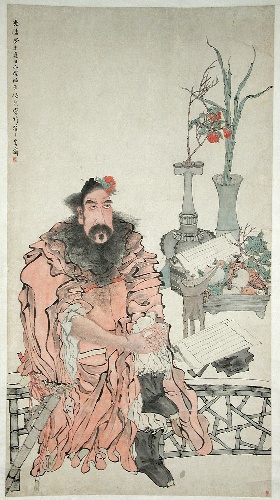
Title: 現代   任頤   鍾馗像   軸|Zhong Kui
Artist: Ren Yi (Ren Bonian)
Artist bio: Chinese, 1840–1896
Date: dated 1883
Object type: Hanging scroll
Classification: Paintings
Medium: Hanging scroll; ink and color on paper
Culture: China
Period: Qing dynasty (1644–1911)
Dimensions: Image: 67 5/8 x 36 3/4 in. (171.8 x 93.3 cm)
Overall with mounting: 120 x 40 5/8 in. (304.8 x 103.2 cm)
Overall with knobs: 120 x 44 1/2 in. (304.8 x 113 cm)
Department: Asian Art
Credit line: Gift of Cécile and Sandy Mactaggart, 2002
Accession year: 2002
Repository: Metropolitan Museum of Art, New York, NY
Tags: Men